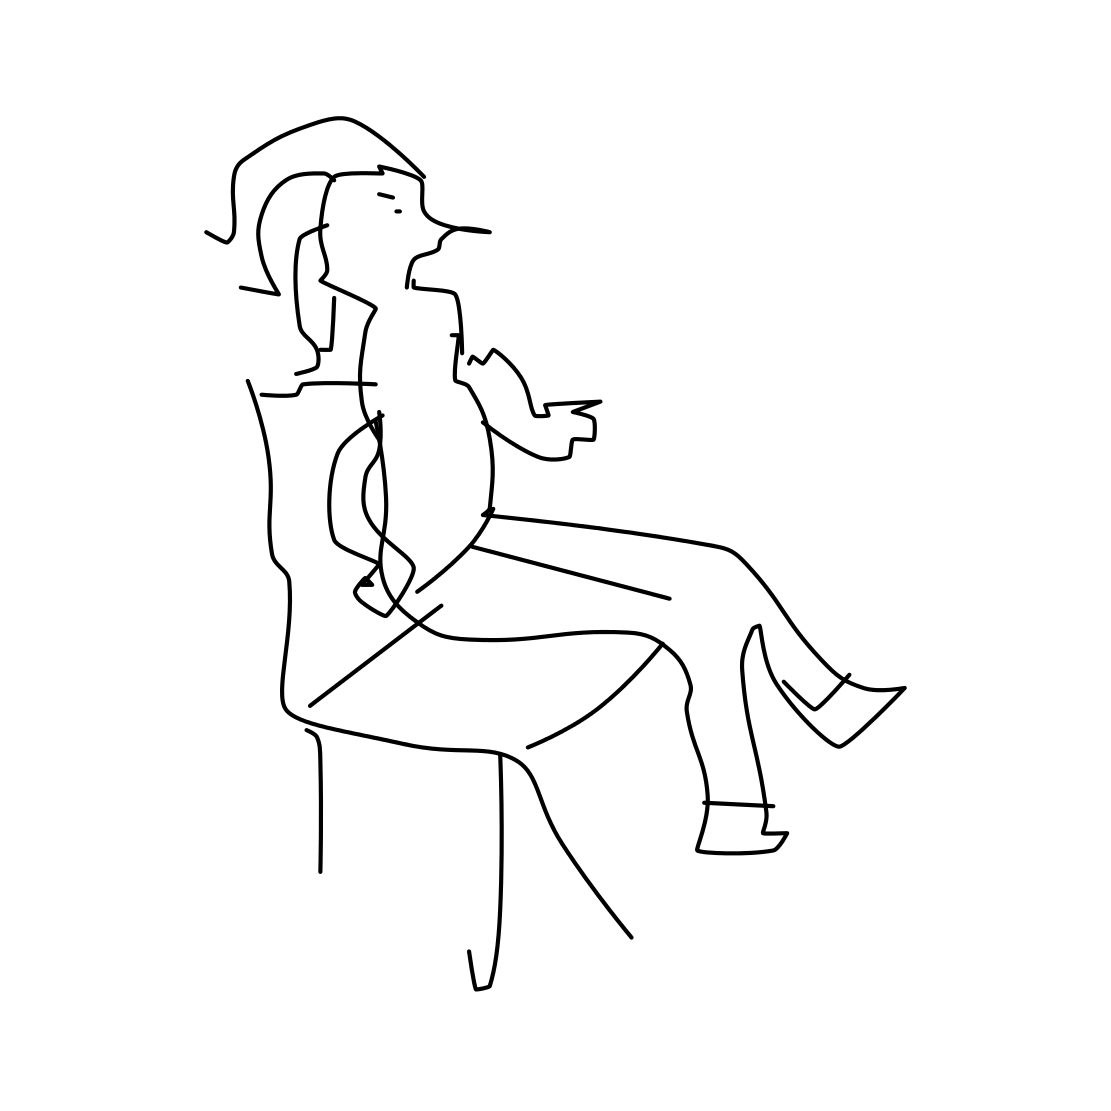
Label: person sitting